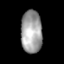
Tissue: lung
Cell type: Others
Senescence score: 0.2029
Nuclear area (px): 882
Mean DAPI intensity: 159.984